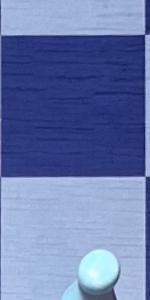
Label: Empty